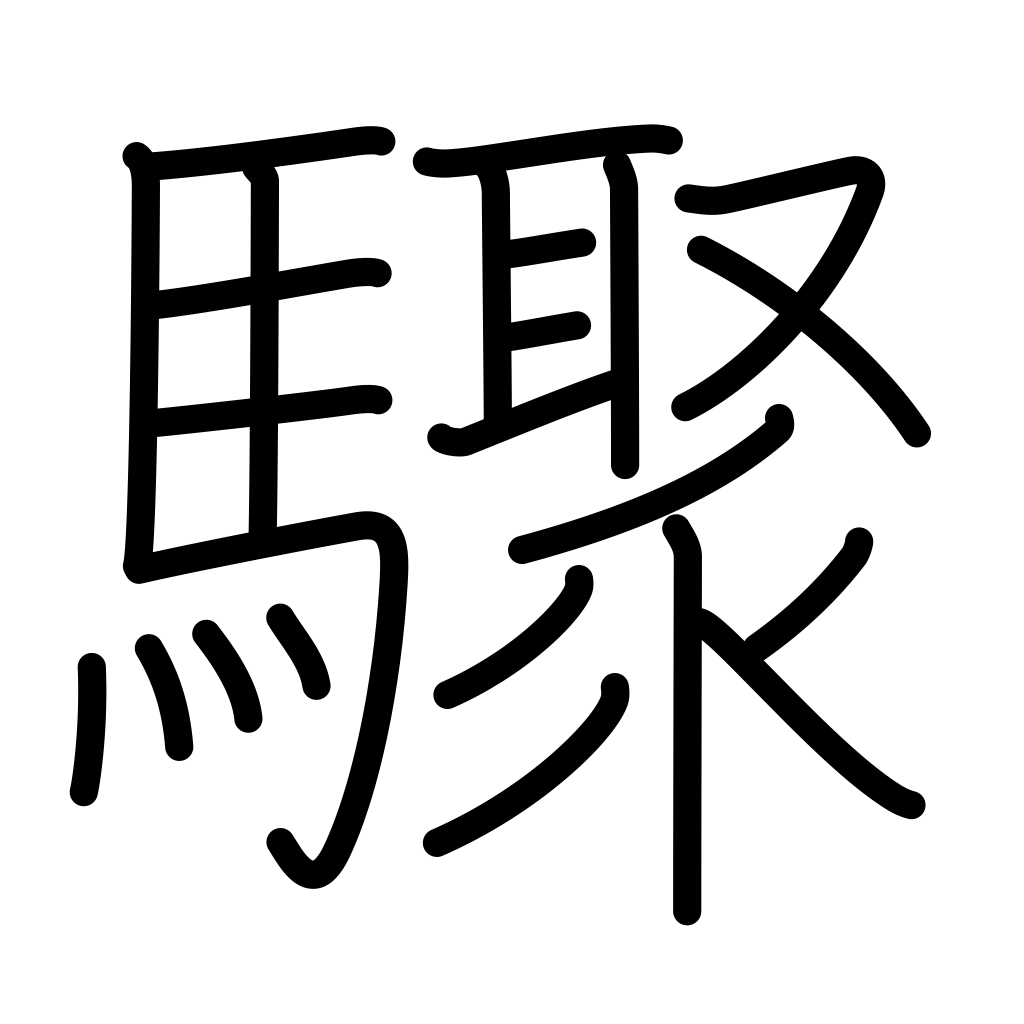
Meaning: run, suddenly